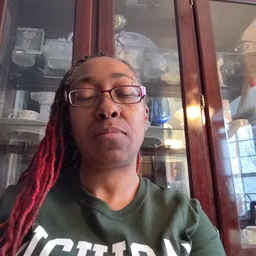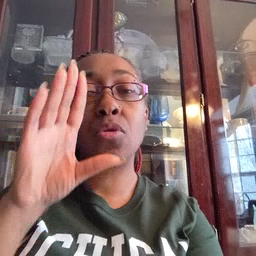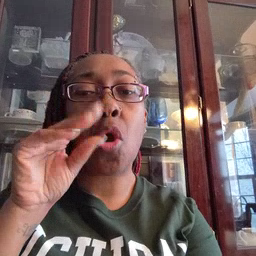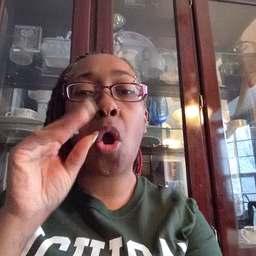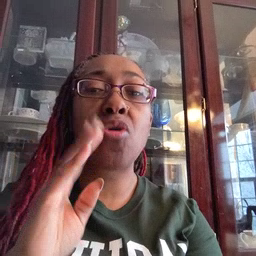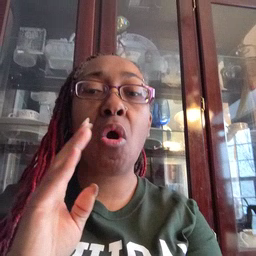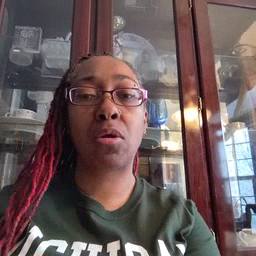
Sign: talk